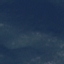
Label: HerbaceousVegetation